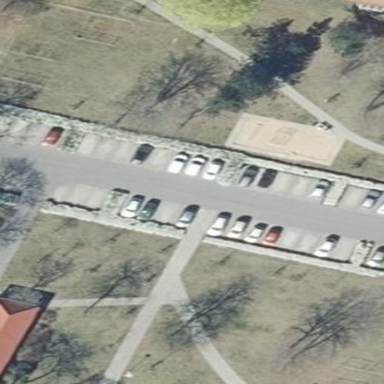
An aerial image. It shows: Parking area with surface.